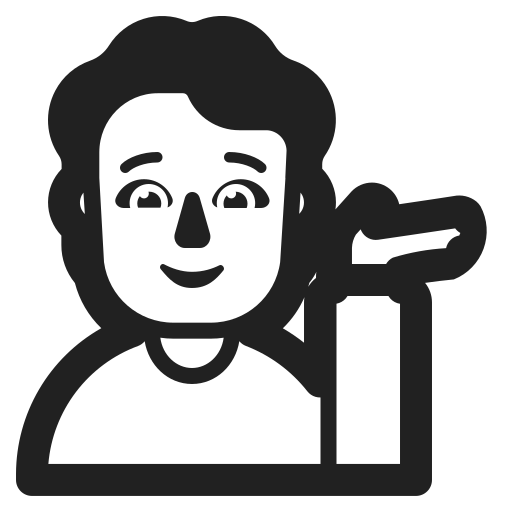
person tipping hand high contrast default